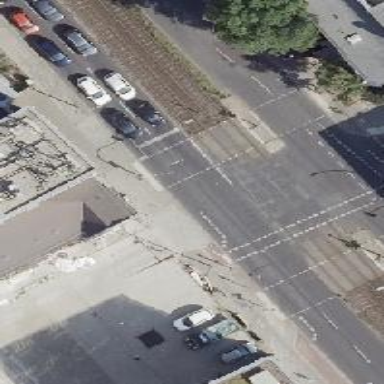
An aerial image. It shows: Crossing with traffic signals and central island.